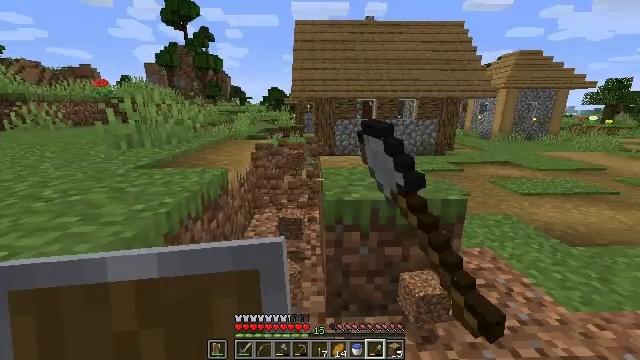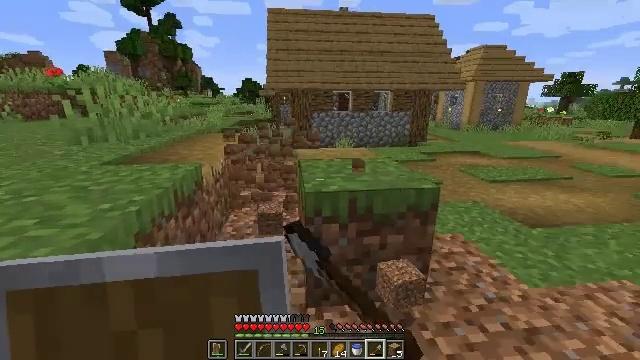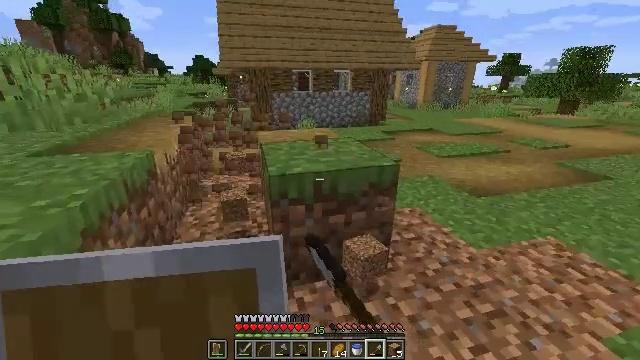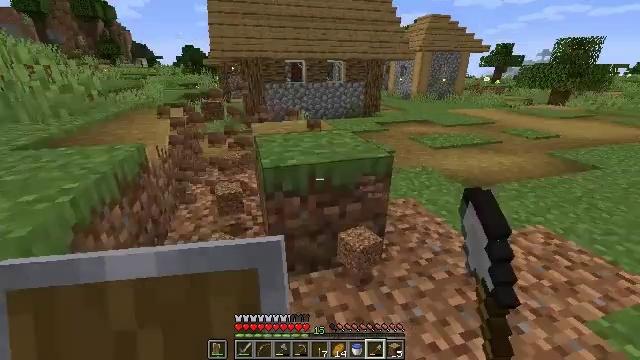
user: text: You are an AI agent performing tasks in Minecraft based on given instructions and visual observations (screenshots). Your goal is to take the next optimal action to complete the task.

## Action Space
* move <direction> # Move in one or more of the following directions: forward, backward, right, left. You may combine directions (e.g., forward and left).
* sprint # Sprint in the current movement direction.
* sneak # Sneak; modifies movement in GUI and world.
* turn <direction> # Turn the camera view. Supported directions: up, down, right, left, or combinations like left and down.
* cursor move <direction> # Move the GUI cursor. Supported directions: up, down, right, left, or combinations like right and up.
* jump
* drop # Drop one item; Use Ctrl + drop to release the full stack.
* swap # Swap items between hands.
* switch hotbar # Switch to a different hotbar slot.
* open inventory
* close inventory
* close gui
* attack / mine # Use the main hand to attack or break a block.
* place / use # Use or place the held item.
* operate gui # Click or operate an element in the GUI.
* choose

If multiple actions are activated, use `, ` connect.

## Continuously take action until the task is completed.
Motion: motion action
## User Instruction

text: Remove the grass path from the ground.
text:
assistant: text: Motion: turn right and down, attack / mine
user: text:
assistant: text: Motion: turn right and down, attack / mine
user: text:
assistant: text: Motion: turn right and down, attack / mine
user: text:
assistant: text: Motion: attack / mine